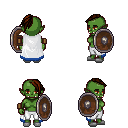
a pixel art fantasy rpg character, female body template, orc, green skin, white trimmed cape, white pants, brown long mohawk hairstyle, leather bracers, white slippers, shield, four views (front, back, left, right), 2x2 character sprite sheet, small pixel art, hard edges, no anti-aliasing